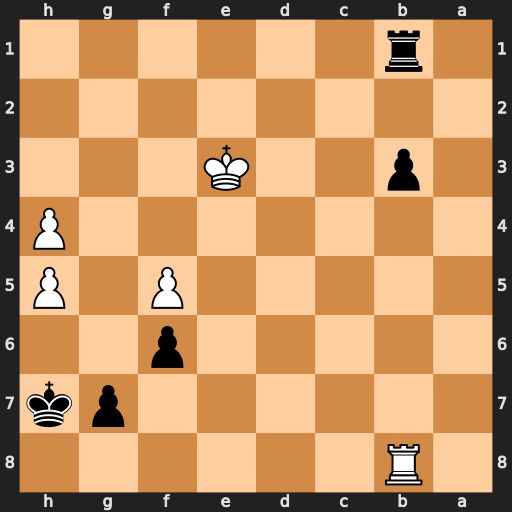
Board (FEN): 1R6/6pk/5p2/5P1P/7P/1p2K3/8/1r6
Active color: b
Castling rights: -
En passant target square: -
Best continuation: b2 Kf2 Rh1